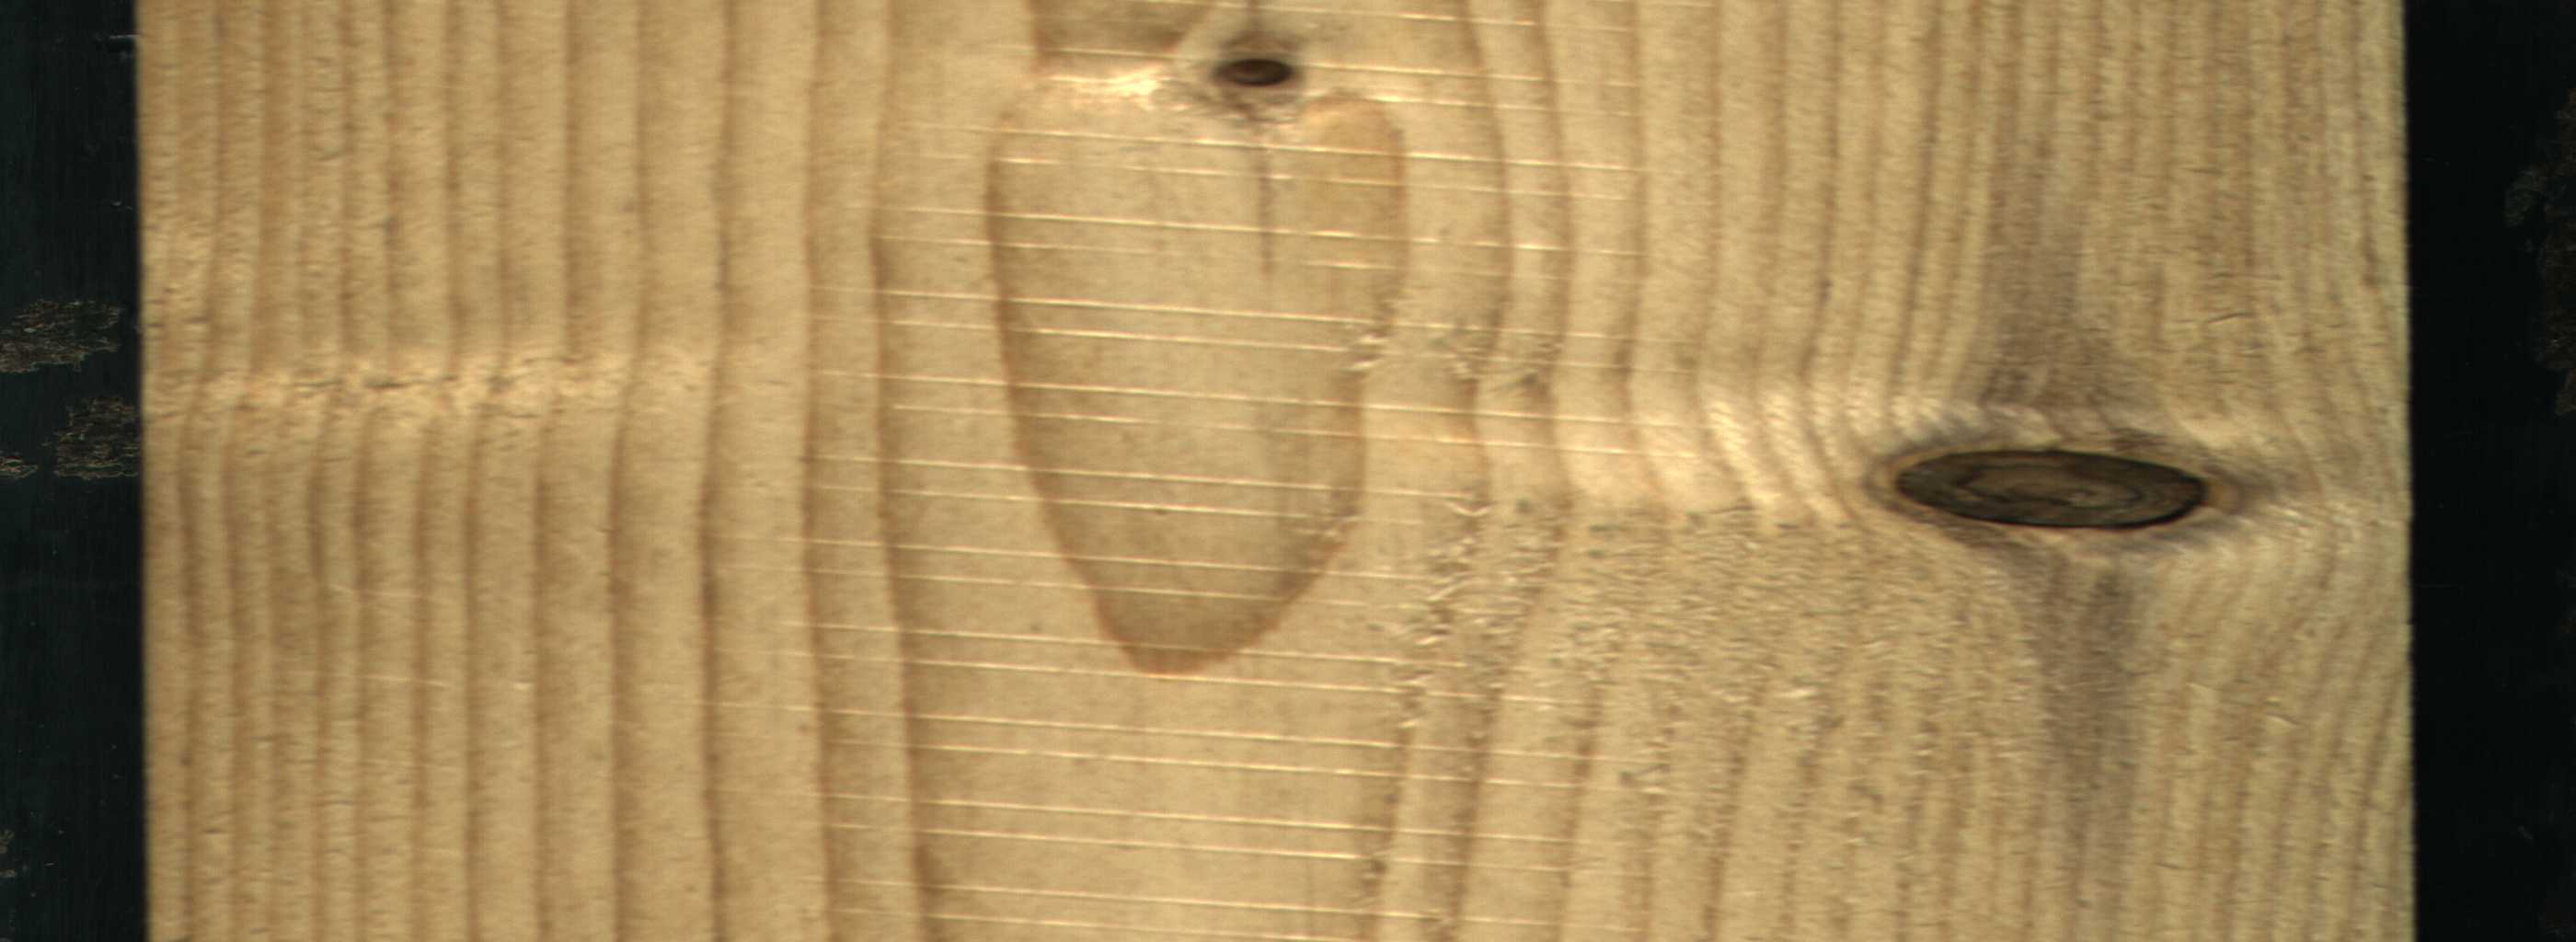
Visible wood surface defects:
Dead_Knot
Dead_Knot